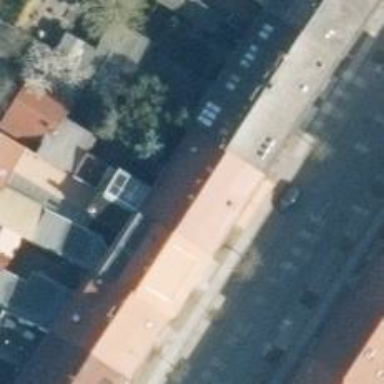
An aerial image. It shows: Greengrocer shop.